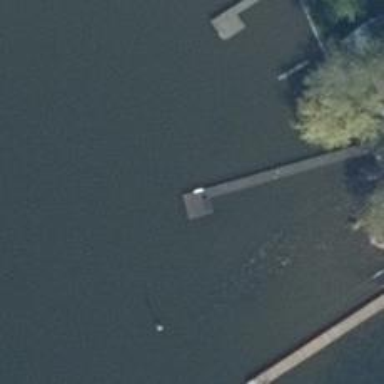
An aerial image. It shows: Man-made pier.